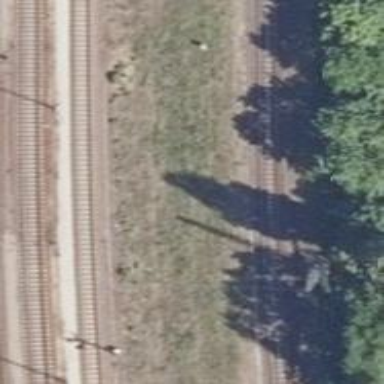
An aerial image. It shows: Abandoned railway with historical significance.